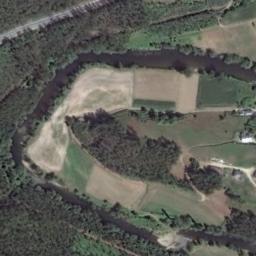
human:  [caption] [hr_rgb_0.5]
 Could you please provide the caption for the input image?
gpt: There are many trees on either side of the river .

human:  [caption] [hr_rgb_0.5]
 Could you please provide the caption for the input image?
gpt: The deep blue river is between some fields and a forest .

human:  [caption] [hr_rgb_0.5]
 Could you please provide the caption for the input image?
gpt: The river goes through farmland and trees .

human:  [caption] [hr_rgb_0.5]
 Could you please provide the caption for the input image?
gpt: A curved river, Like two rivers at right angles, With green forest, Green and tan mixed fields on both sides of the bank .

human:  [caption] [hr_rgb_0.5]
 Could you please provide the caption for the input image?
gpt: There are many brown trees and some farmlands near the river .